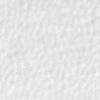
Label: no_change